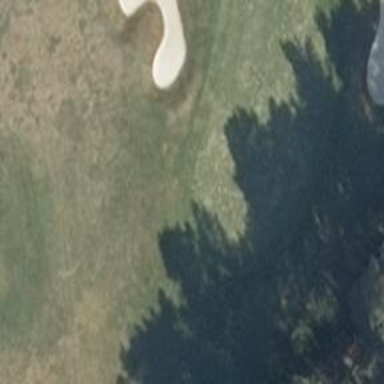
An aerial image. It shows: Golf green.